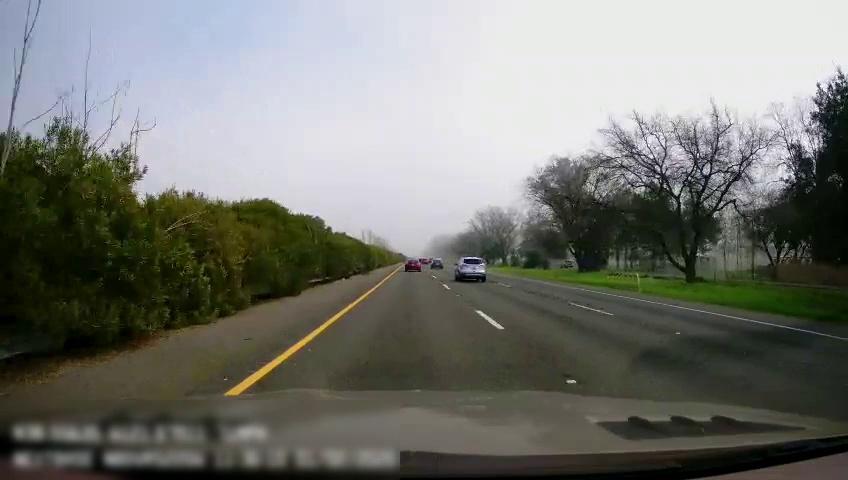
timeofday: Day
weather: Sunny
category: Drivable Space
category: Vehicles | Car
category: Vehicles | SUV
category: Vehicles | SUV
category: Vehicles | Car
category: Lanes | Current Lane
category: Lanes | Current Lane
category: Lanes | Alternate Lane
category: Lanes | Alternate Lane